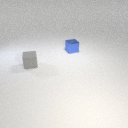
small blue metal cube to the right of small gray rubber cube